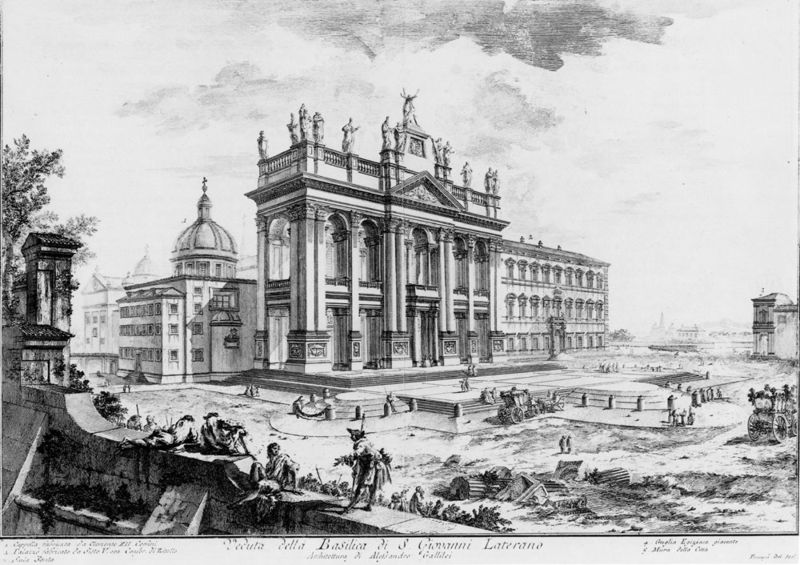
Titel: Veduta della Basilica di San Giovanni Laterano
Künstler: Giovanni Battista Piranesi
Standort: Roma
Institution: San Giovanni in Laterano
Schlagwörter: baum, himmel, mann, schatten, weiß, wolken, bäume, frauen, landschaft, menschen, stadt, fenster, frau, grau, männer, schwarz, skizze, straße, säulen, tür, zeichnung, anlage, gebäude, haus, schloss, wolke, architektur, barock, sockel, signatur, ebene, häuser, kanal, kirche, sträucher, boden, blatt, renaissance, arbeit, skulptur, statue, schrift, papier, ansicht, bogen, fassade, italien, perspektive, vedute, giebel, mauer, grafik, graphik, kutsche, platz, pilaster, arbeiter, figuren, wagen, kuppel, schlacht, treppe, treppen, inschrift, stufen, plastik, stadtansicht, bögen, kloster, religion, palast, balustrade, dom, druck, druckgraphik, radierung, stich, titel, schwarzweiß, text, beschriftung, ruinen, entwurf, architrav, arkaden, kapitelle, rom, karte, gesims, skulpturen, statuen, mauern, fresken, florenz, vatikan, baldachin, ballustrade, abtei, kupferstich, bau, basilika, bauwerk, baustelle, fuhrwerk, aufriss, tempelfront, reichstag, attika, kriche, vorplatz, superposition, latein, spitzgiebel, thympanon, piranesi, kuppeö, menschne, podium, himmer, arcade, juvarra, kupel, hauptstadt, kanäle, runie, kuppfel, häuswer, stdt, giovanni, lateran, lateransbasilika, san giovanni in laterano, itaöien, laterano, san giovanni, schrift inschrift, acrchitektur